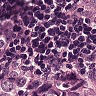
Metastatic tissue present: yes